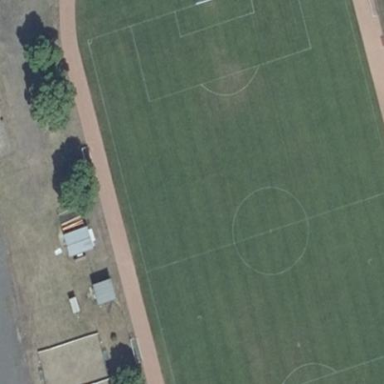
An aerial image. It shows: Grass pitch designated for soccer.